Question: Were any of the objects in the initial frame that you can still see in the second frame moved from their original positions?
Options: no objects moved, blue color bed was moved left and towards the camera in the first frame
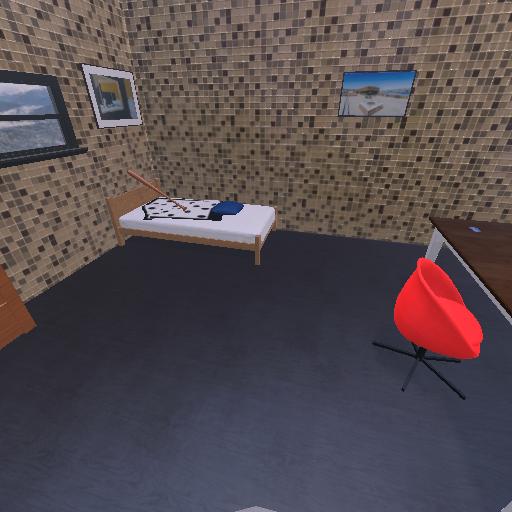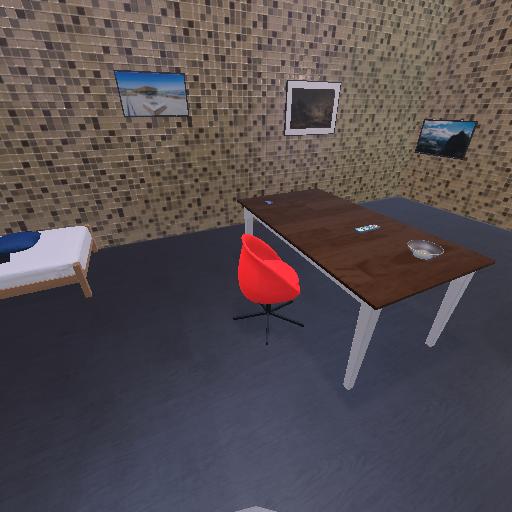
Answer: no objects moved